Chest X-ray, AP view. Patient: 58 years old, sex M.
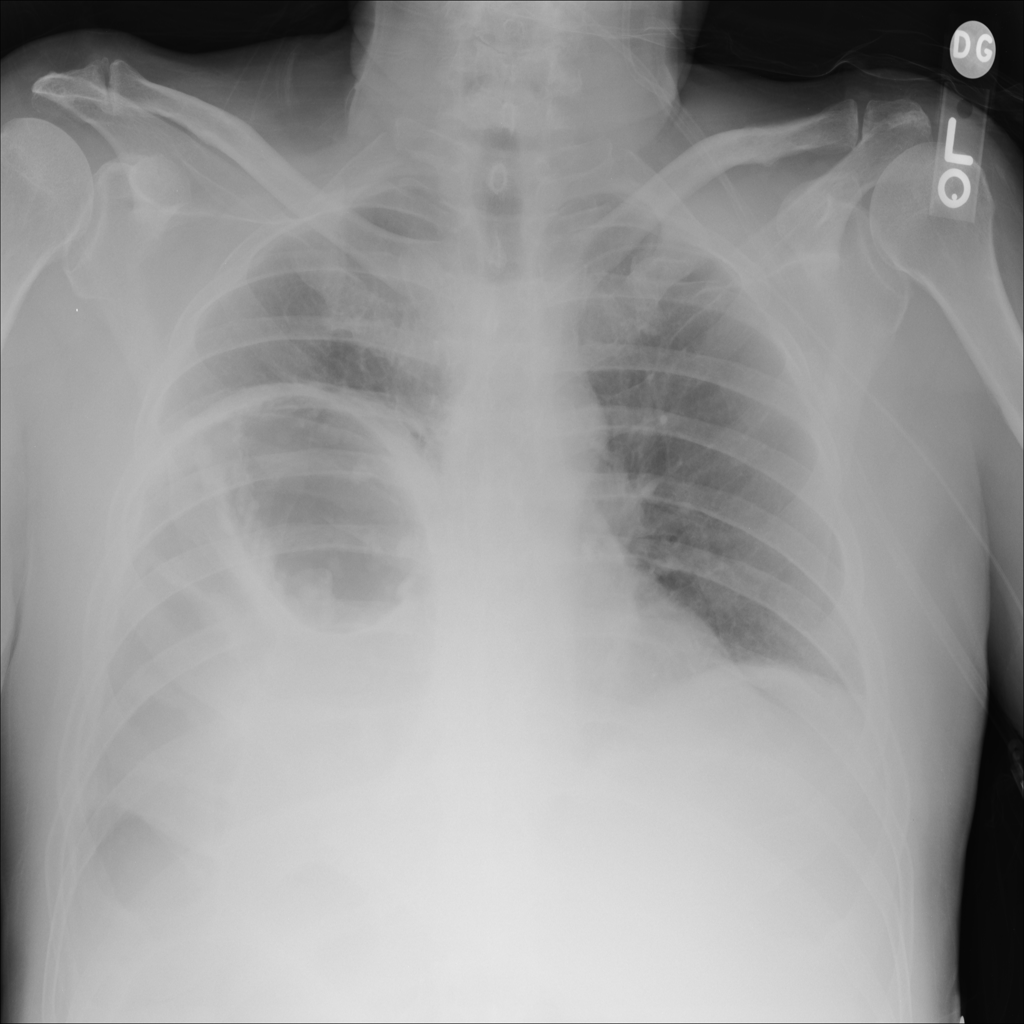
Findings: No Finding